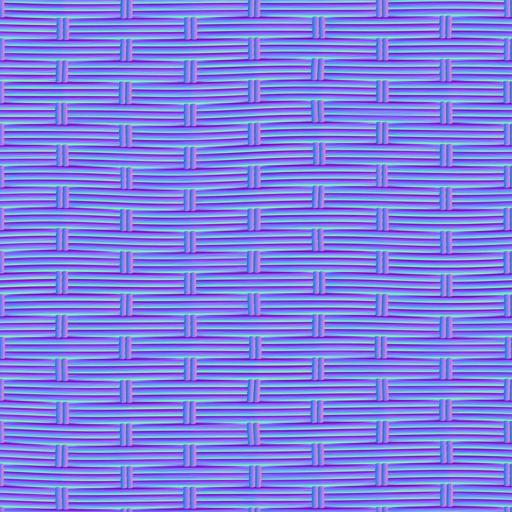
black brown dark wicker